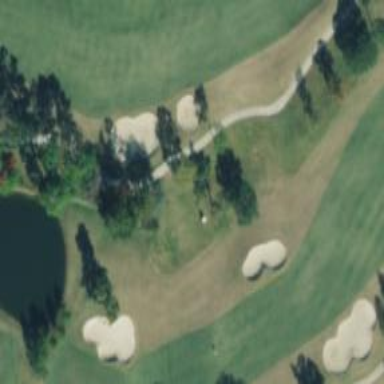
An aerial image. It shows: Scenic golf fairway.